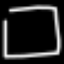
Label: square